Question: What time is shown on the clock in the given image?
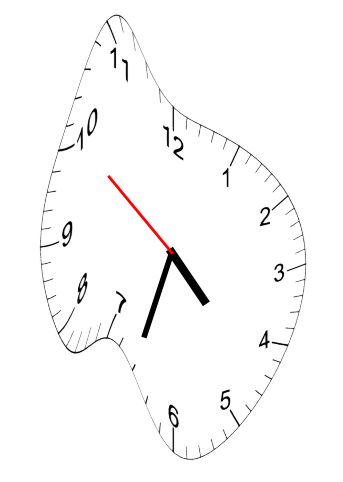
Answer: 04:32:51